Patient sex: F
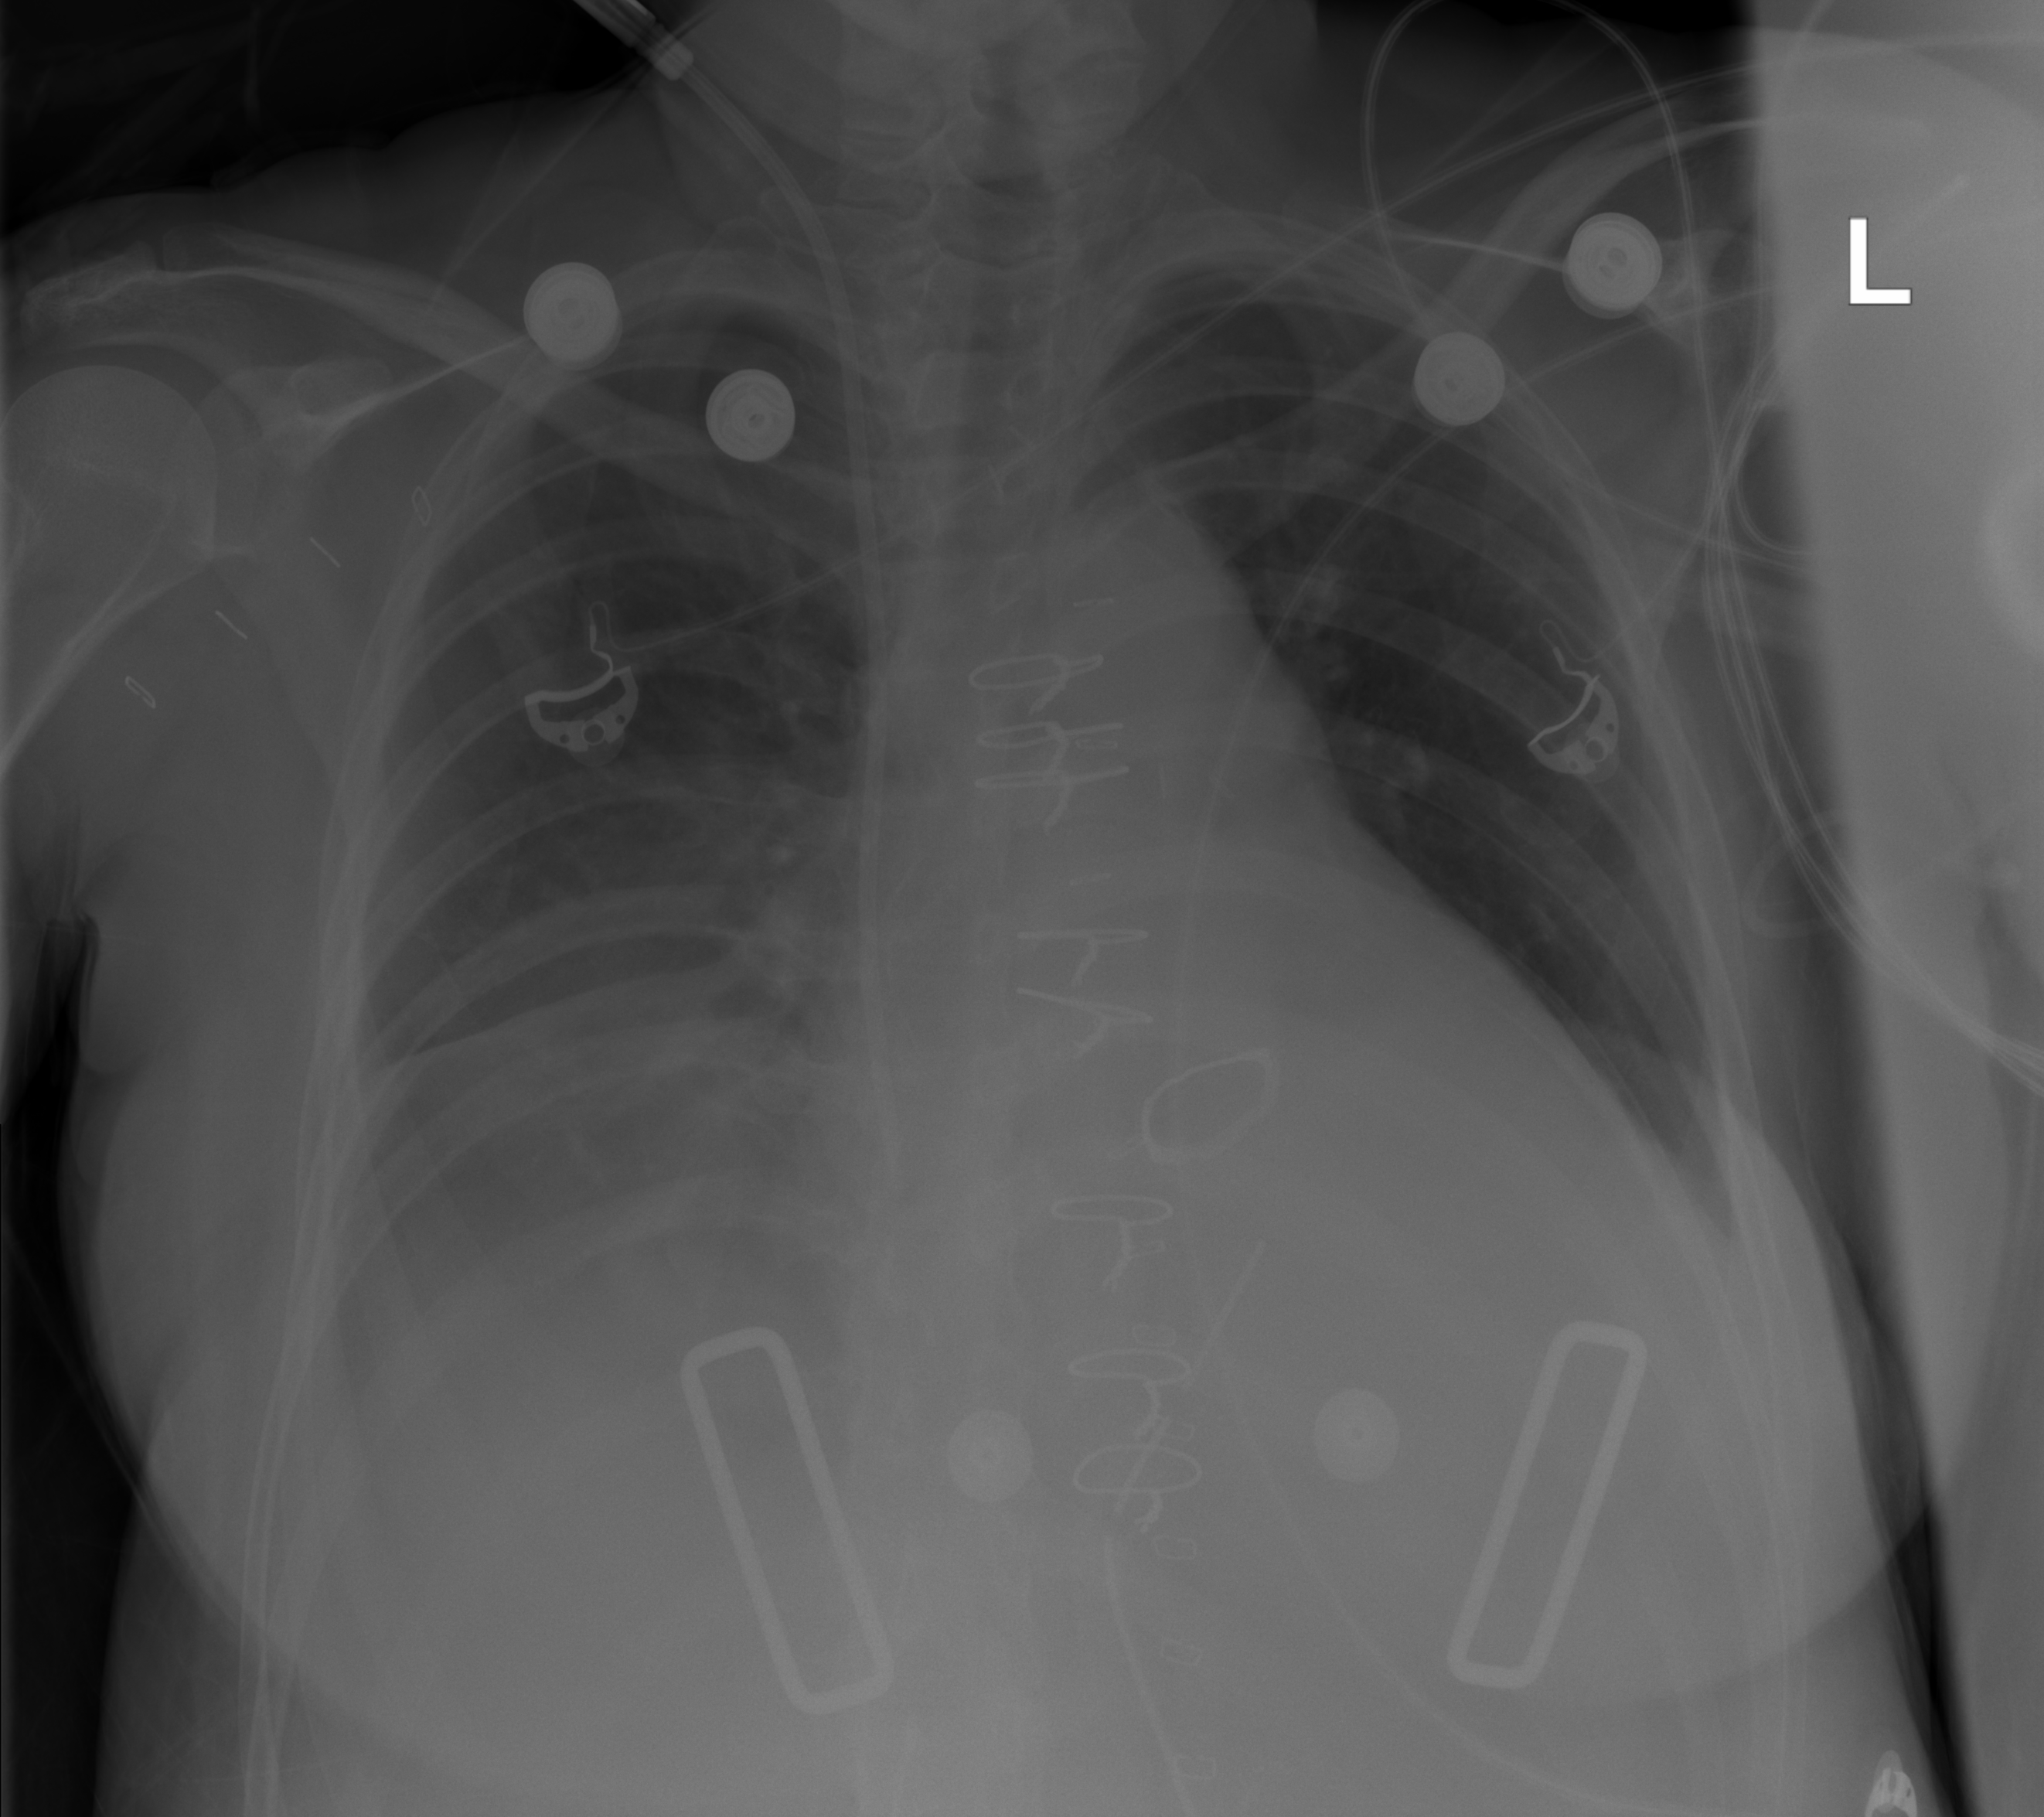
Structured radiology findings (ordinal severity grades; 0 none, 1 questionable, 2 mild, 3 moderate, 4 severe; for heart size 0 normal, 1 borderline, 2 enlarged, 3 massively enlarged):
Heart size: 2
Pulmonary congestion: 0
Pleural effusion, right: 2
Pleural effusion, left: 0
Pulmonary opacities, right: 0
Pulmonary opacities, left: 0
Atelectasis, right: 2
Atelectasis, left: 0